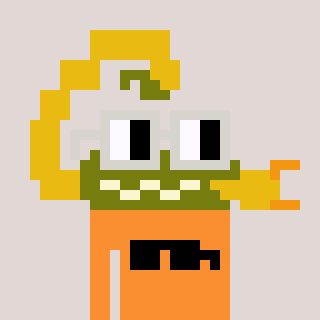
a pixel art character with square light gray glasses, a scorpion-shaped head and a orange-colored body on a warm background